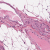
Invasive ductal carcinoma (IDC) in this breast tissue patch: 1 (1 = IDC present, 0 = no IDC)